Question:
How to create a with different edges. Do not have to be the exact the same. Just want to know how to set four different to border.
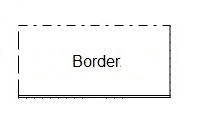
Answer: You cant do it with border but you can create a content control with same style some thing like.
'''
<Style x:Key="DiffBorderStyle" TargetType="{x:Type ContentControl}">
<Setter Property="Template">
<Setter.Value>
<ControlTemplate TargetType="{x:Type ContentControl}">
<Grid>
<Grid.ColumnDefinitions>
<ColumnDefinition Width="Auto"/>
<ColumnDefinition/>
<ColumnDefinition Width="Auto"/>
</Grid.ColumnDefinitions>
<Grid.RowDefinitions>
<RowDefinition Height="Auto"/>
<RowDefinition/>
<RowDefinition Height="Auto"/>
</Grid.RowDefinitions>
<Rectangle
Fill="Black" Width="1"
Grid.RowSpan="3"/>
<Rectangle
Fill="Blue" Width="1"
Grid.Column="2"
Grid.RowSpan="3"/>
<Rectangle
Fill="Red" Height="1"
Grid.ColumnSpan="3"/>
<Rectangle
Fill="Black" Height="1"
Grid.Row="2"
Grid.ColumnSpan="3"/>
<ContentPresenter Grid.Column="1" Grid.Row="1"/>
</Grid>
</ControlTemplate>
</Setter.Value>
</Setter>
</Style>
'''
You can stylized each rectangle in style and also you can use Line in place of rectangle.
Hope it helps..